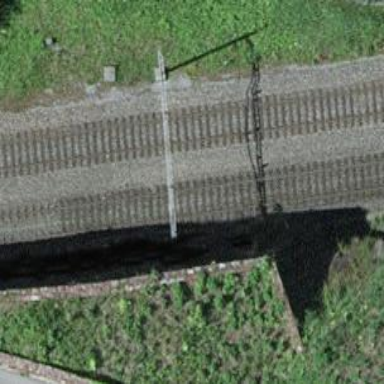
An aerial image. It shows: Railway milestone with catenary mast.